Current action and preconditions to check: trajectory_clear

Your task: For each precondition in the list above, predict whether it will hold at this action.

Consider the current scene as observed from the mobile robot's camera, and analyze the predicted future states of all dynamic agents (e.g., people, animals, vehicles, or any moving entities) within the NEXT SECOND.

IMPORTANT: Only answer "very likely" if you are absolutely certain—based on strong, clear evidence—that a dynamic agent will violate the precondition in the predicted future state. Do NOT answer "very likely" for unlikely, ambiguous, or low-probability risks.

Ask yourself for each precondition: Is there a high probability, with clear and convincing evidence, that the predicted future states of any dynamic agent will interfere with the predicted future state of the currently executing action within the NEXT SECOND, causing that precondition to fail?

Assess the risk level based on these predictions. Use "likely" or "very likely" if motions create a clear risk of interference.

Use "neutral" or "improbable" if agents are nearby but their predicted paths are clearly diverging or non-conflicting.

Failure Risk Categories: "very improbable", "improbable", "neutral", "likely", "very likely"

Answer Format: Output ONLY the probability_of_failure value from these categories: "very improbable", "improbable", "neutral", "likely", "very likely"

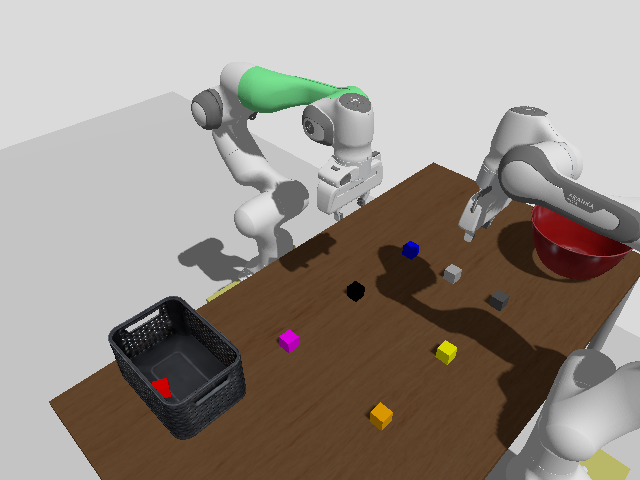

Answer: improbable